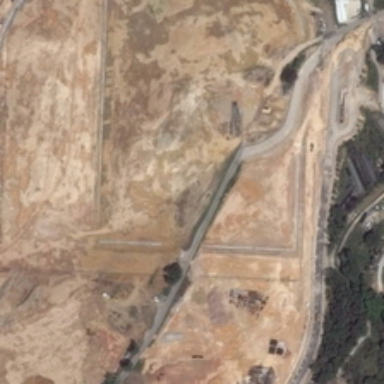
A lot of broken stone and waste are in the bareland .